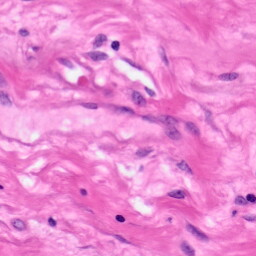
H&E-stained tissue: Pancreatic